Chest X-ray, AP view. Patient: 44 years old, sex F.
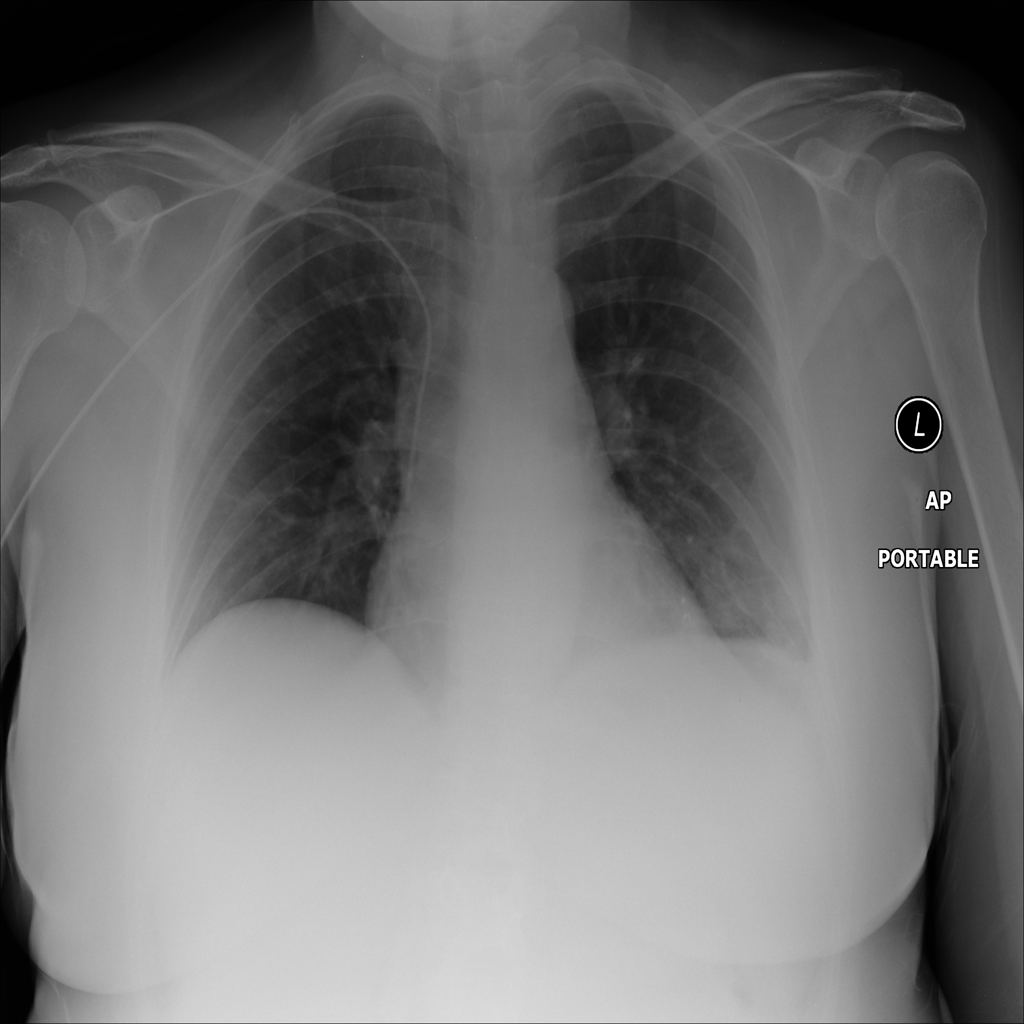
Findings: Pneumothorax